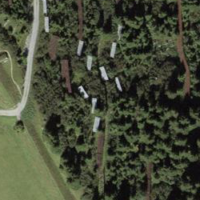
EUNIS habitat code: 23
Species observed at this site:
Gentianella campestris